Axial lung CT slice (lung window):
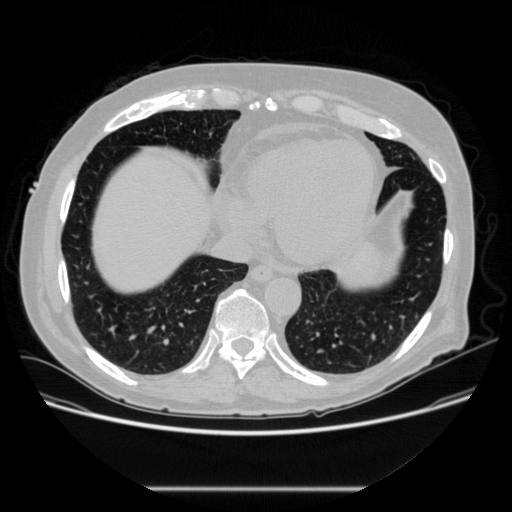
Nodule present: no